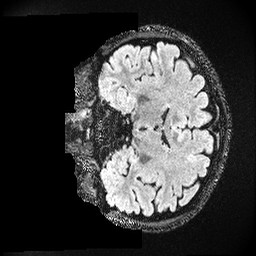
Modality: FLAIR
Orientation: coronal
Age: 31
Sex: male
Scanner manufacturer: ge
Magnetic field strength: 3 T
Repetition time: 4.802 s
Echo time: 0.1162 s